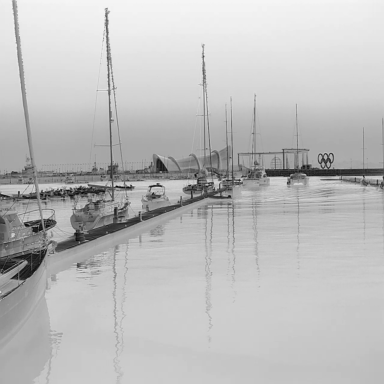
There are eight objects shown in the infrared image, including two canoes, and six sailboats.